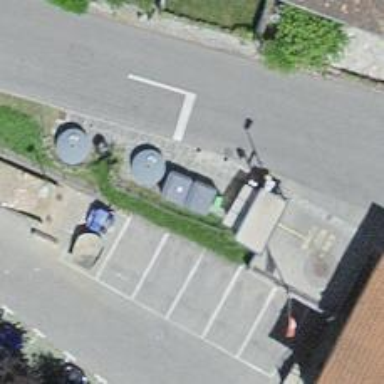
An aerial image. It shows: Recycling container at amenity designated for recycling.